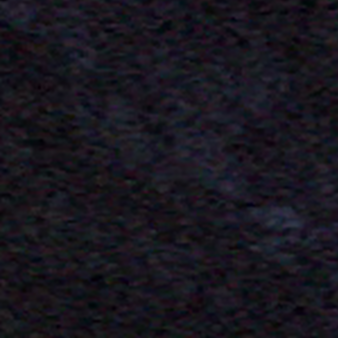
Label: other